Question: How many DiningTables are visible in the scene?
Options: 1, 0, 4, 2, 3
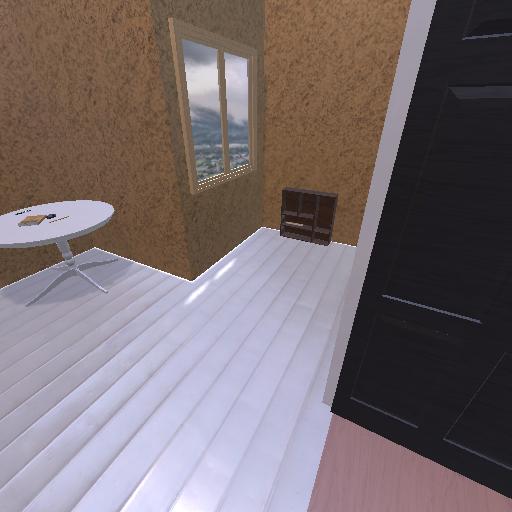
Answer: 1